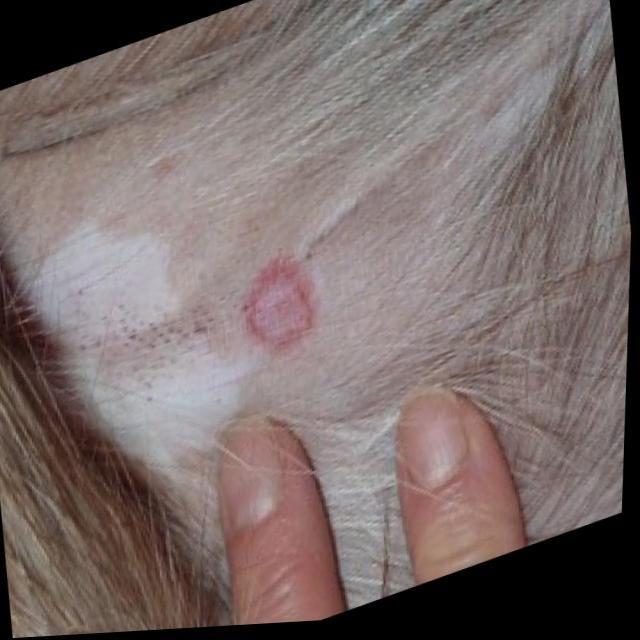
Canine ringworm (Dermatophytosis) — fungal infection caused by Microsporum or Trichophyton. Presents with circular alopecia, scaling, crusting, and broken hairs.